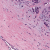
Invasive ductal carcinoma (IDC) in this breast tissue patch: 1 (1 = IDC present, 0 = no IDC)